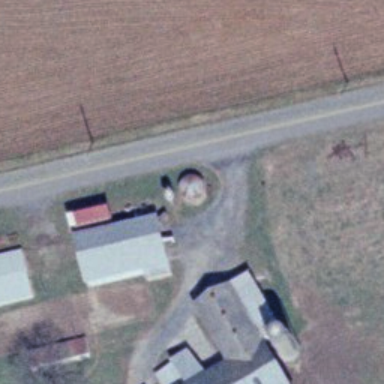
A small storage tank is in the lawn .